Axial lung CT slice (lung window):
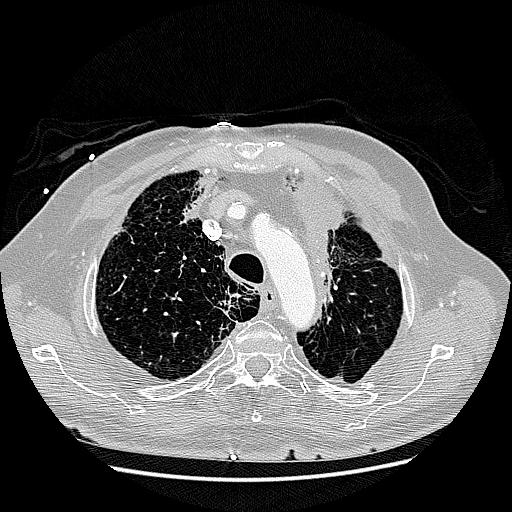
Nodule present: no